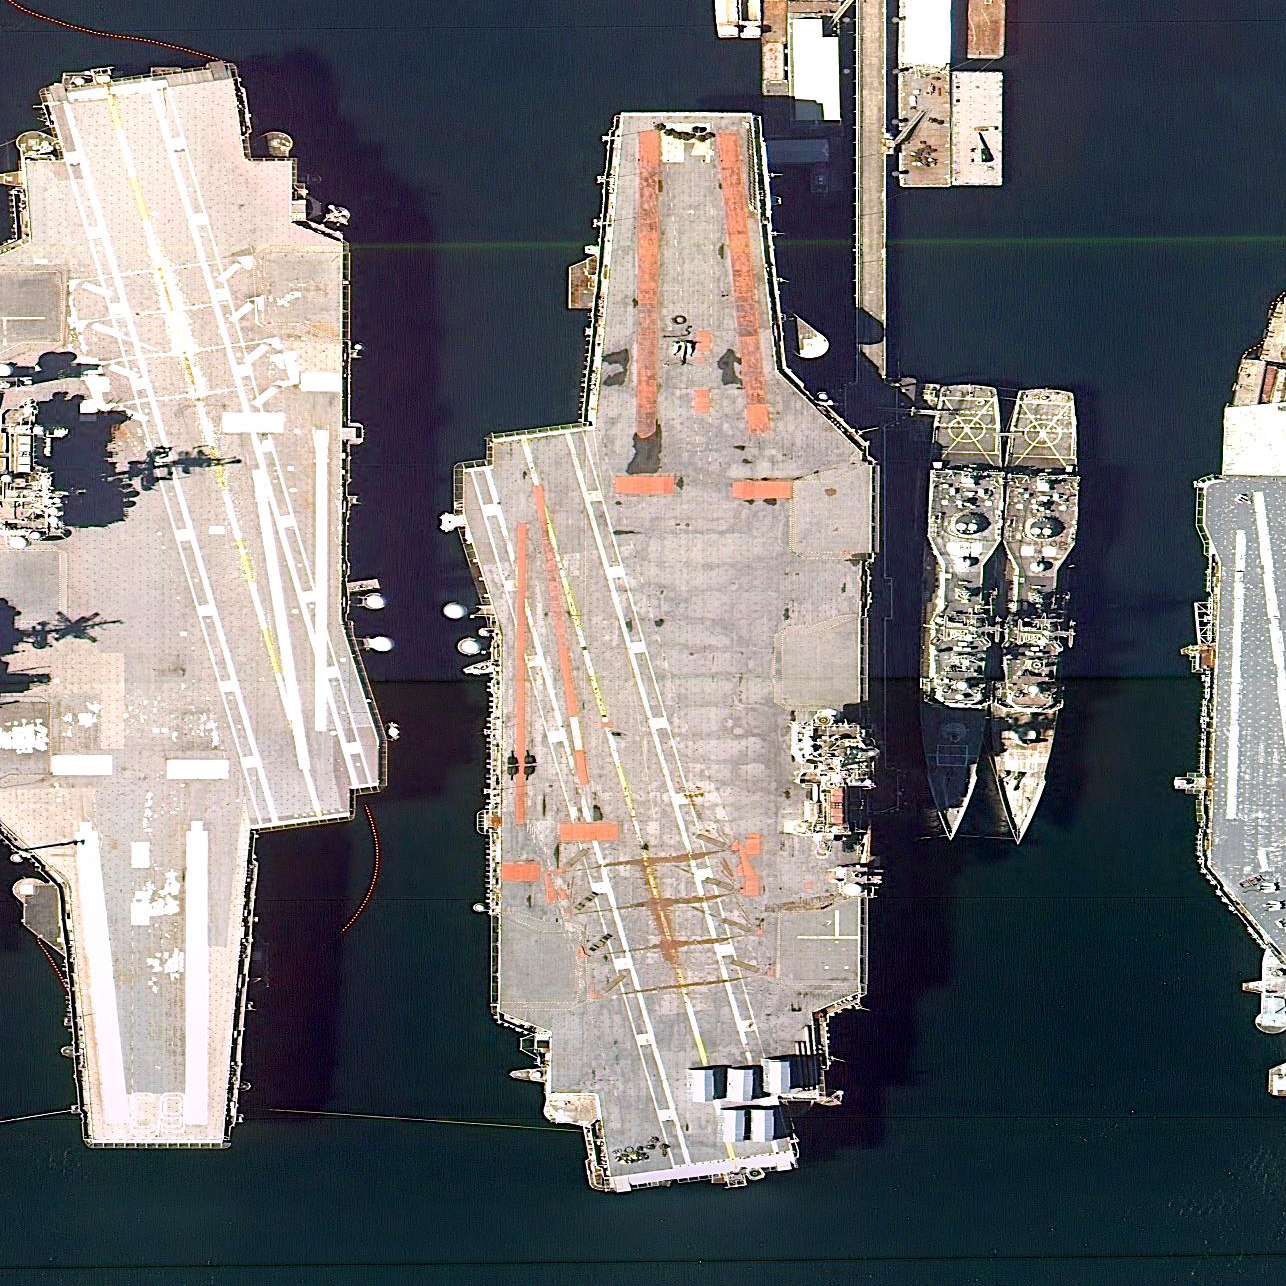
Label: aircraft_carrier